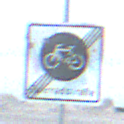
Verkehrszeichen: EndeFahrradstrasse
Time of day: SunriseSunset
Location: Outdoor (Beach)
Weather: PartlyCloudy
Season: NotSpecified
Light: Natural